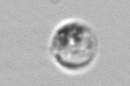
Label: Amoeba